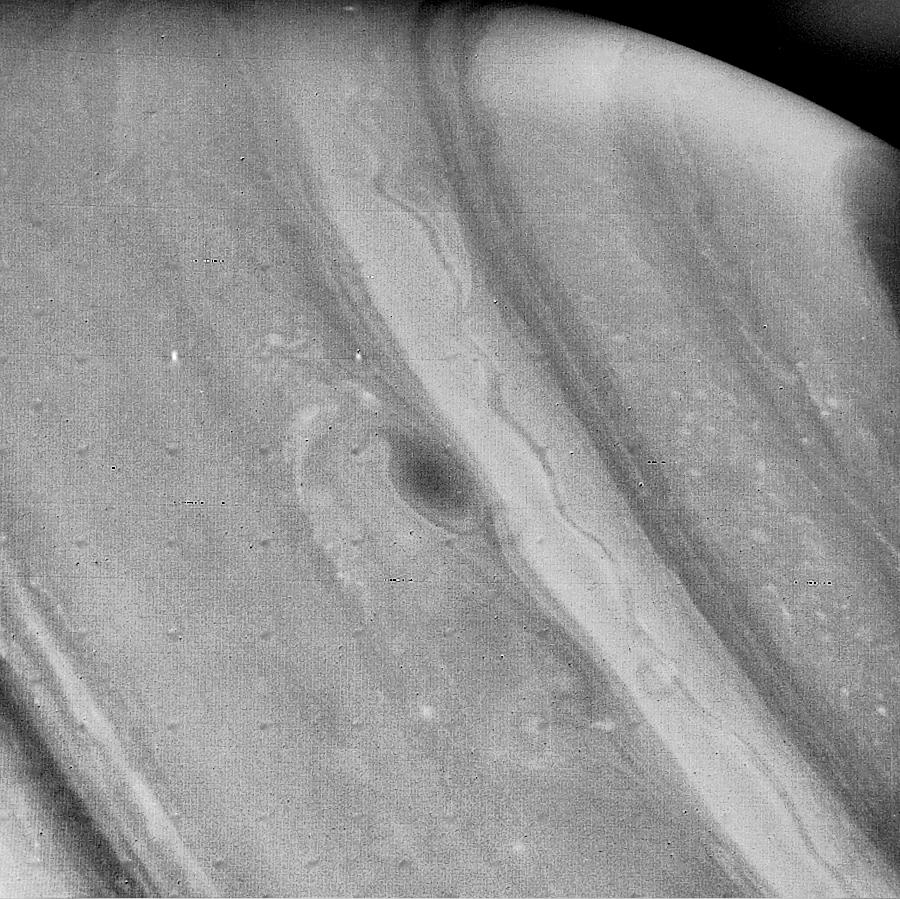
Voyager 2 Image of Saturn Saturn, Voyager